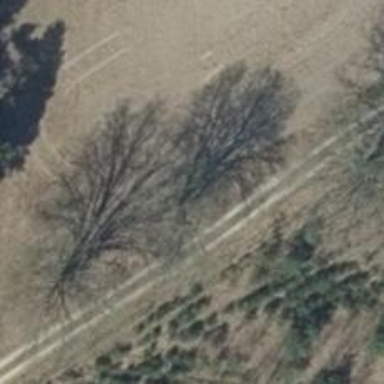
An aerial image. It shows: Deciduous broadleaved tree.